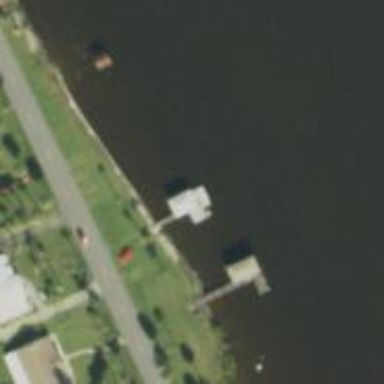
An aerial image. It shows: Man-made pier.